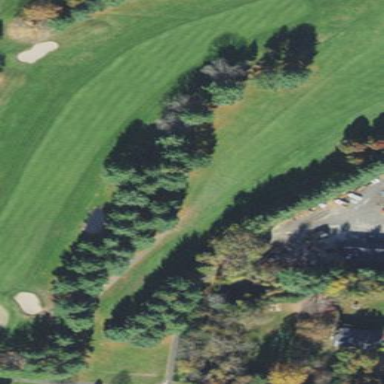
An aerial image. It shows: Golf fairway in the image.